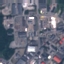
Land use / land cover class: Industrial